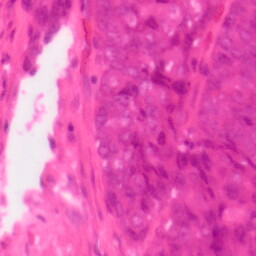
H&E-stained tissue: Colon